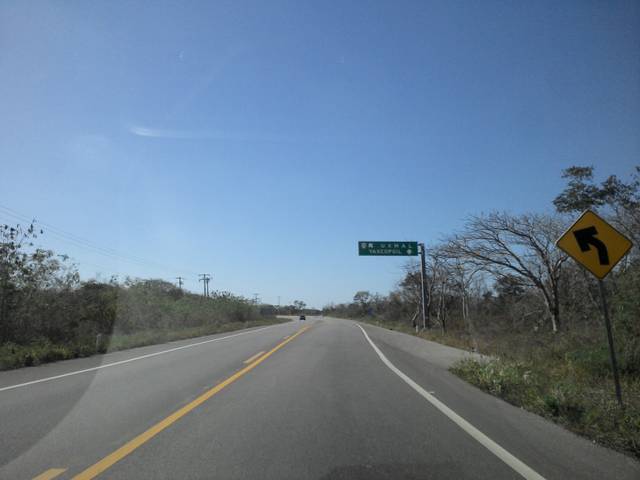
Region: Mexico
Coordinates: 20.76, -89.72